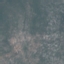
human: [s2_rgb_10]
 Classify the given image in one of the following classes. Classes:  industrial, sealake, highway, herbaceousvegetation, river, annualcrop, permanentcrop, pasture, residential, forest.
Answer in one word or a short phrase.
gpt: HerbaceousVegetation